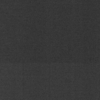
Label: dusty